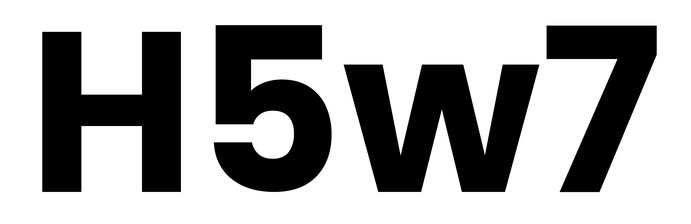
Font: Poppins-Bold